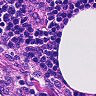
Metastatic tissue present: no